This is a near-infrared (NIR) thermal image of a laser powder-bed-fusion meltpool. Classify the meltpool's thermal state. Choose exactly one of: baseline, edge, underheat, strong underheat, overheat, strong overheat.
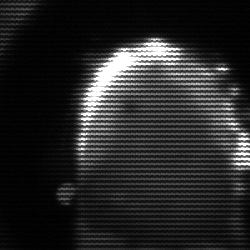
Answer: baseline